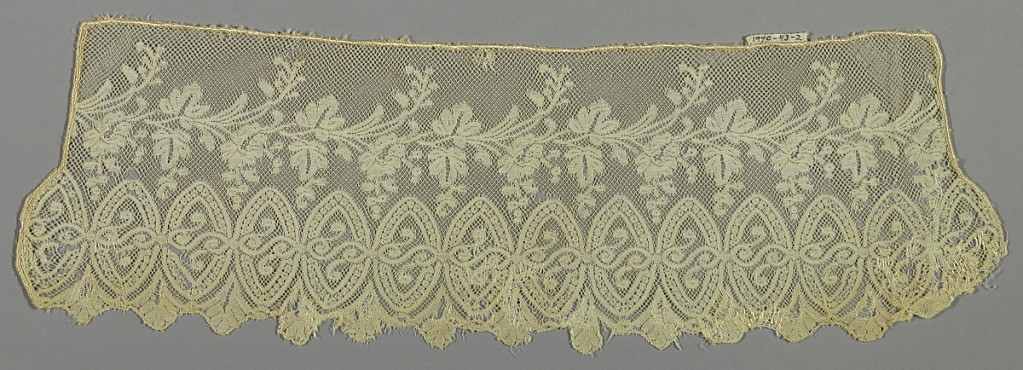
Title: Fragment
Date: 19th century
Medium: linen Technique: bobbin lace (late Valenciennes ground)
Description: Flowering band above border of ovals separated by leaf ornament.